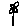
Label: flower